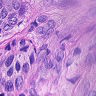
Metastatic tissue present: yes